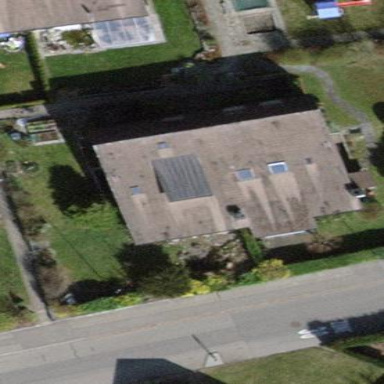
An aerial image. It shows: Terrace building.